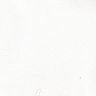
Metastatic tissue present: no